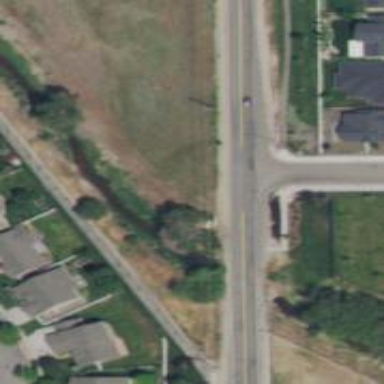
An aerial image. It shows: Secondary road with asphalt surface.